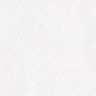
Metastatic tissue present: no